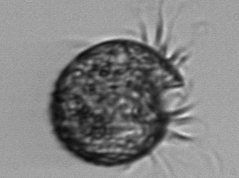
Label: Pelagostrobilidium